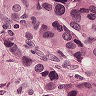
Metastatic tissue present: yes